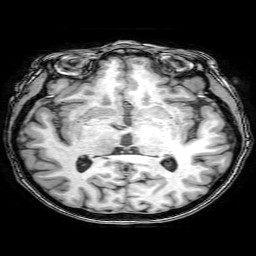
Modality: T1w
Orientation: coronal
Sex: female
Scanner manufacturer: philips
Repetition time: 0.008079 s
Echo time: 0.00369 s